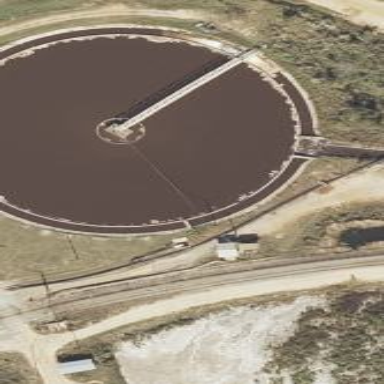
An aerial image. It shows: Body of wastewater.